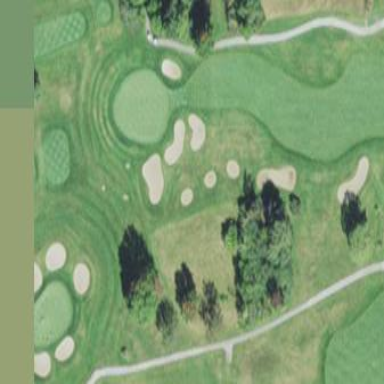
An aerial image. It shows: Area of rough grass used for golf.